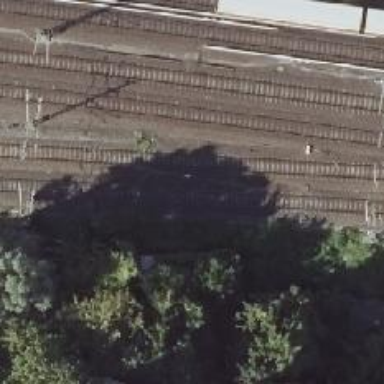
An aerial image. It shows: Junction on the railway.